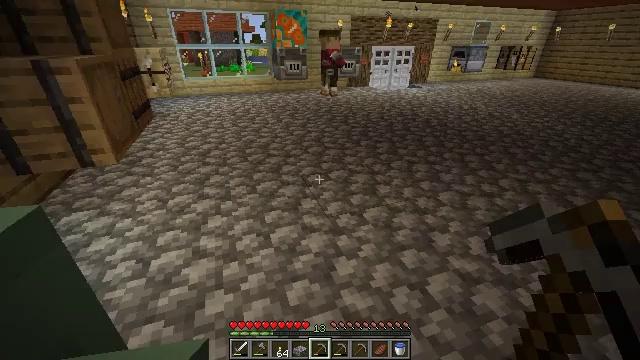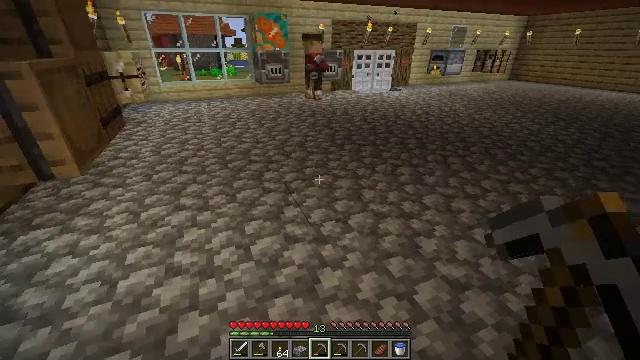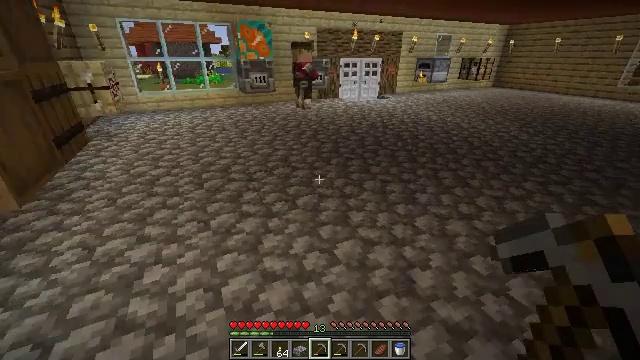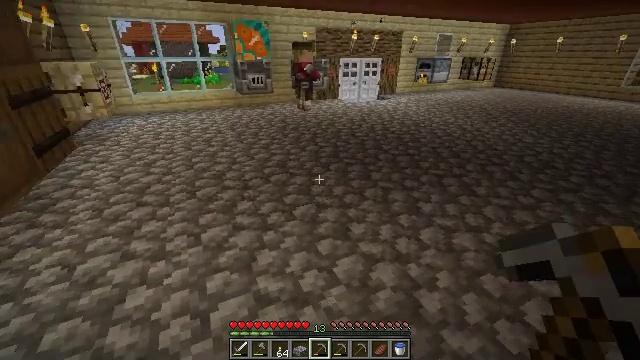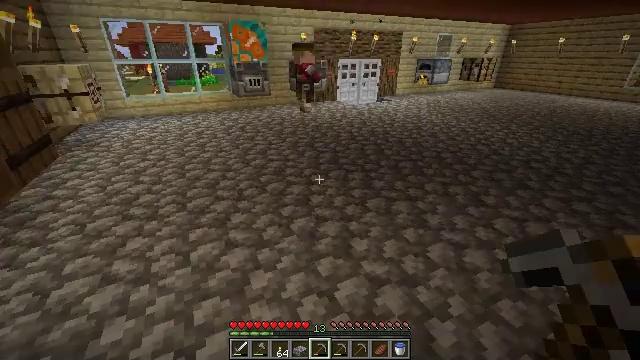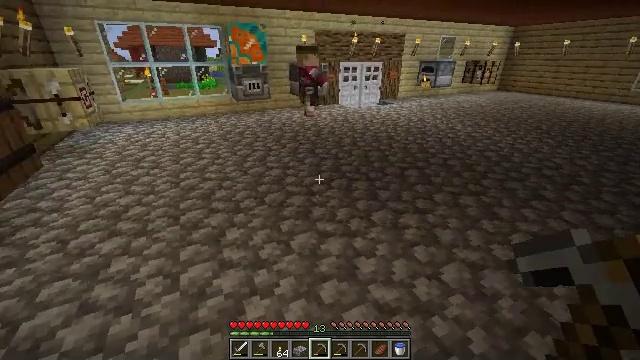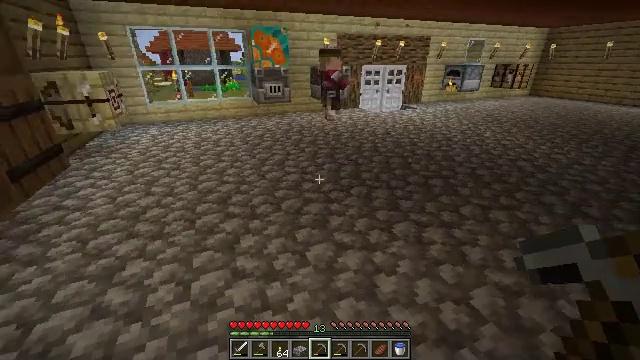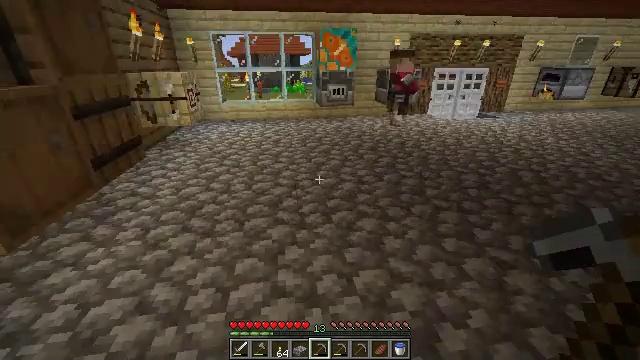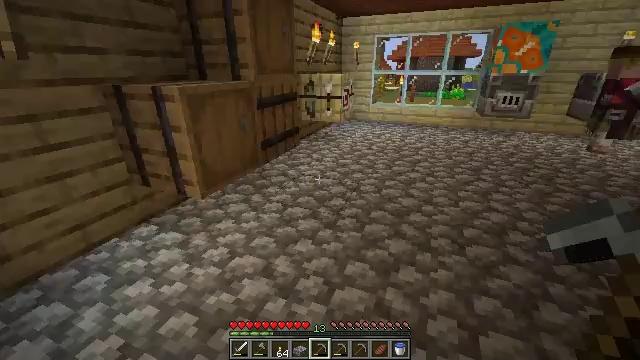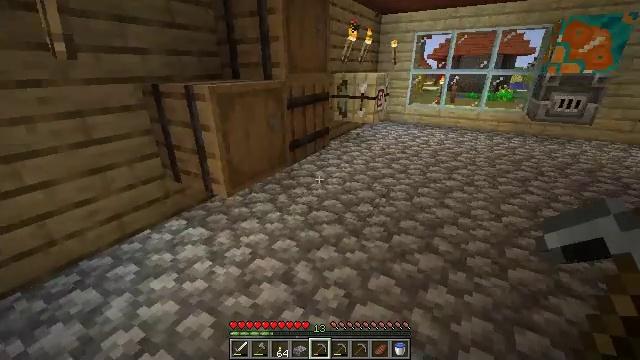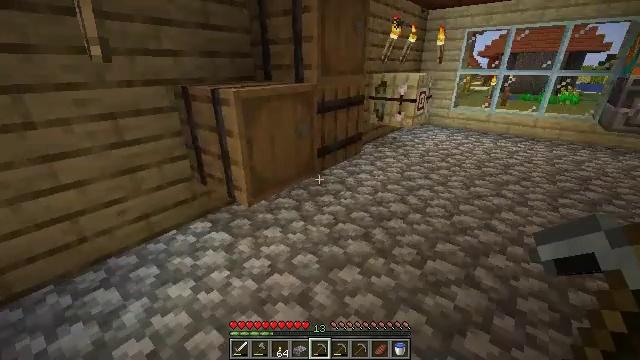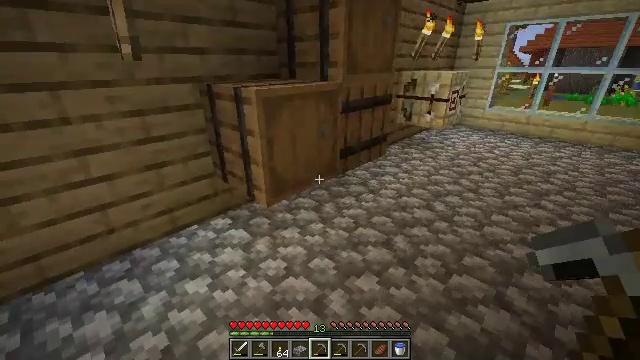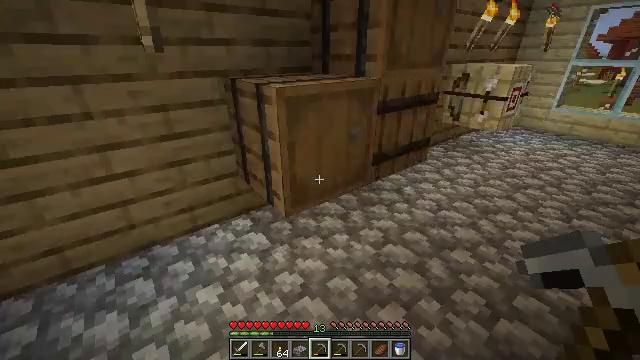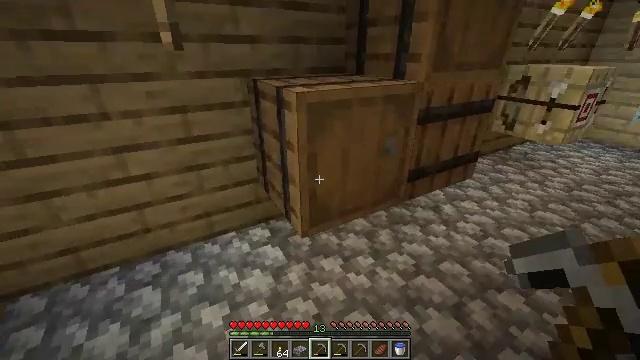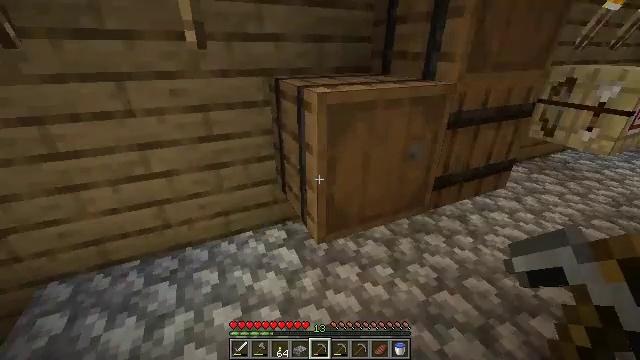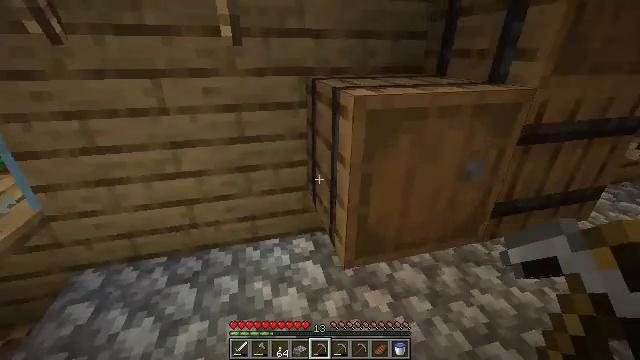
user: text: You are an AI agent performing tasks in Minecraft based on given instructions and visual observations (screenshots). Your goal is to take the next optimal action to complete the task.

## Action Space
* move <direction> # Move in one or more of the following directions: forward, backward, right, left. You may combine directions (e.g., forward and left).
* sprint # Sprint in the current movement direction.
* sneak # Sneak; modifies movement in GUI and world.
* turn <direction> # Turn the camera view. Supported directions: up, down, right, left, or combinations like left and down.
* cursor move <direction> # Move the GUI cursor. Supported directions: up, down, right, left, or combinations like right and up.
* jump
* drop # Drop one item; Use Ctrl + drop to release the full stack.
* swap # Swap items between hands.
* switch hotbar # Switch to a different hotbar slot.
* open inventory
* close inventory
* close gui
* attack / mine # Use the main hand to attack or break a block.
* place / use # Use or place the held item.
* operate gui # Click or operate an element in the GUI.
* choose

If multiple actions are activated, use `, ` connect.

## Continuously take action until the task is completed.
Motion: motion action
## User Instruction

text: Left-click to mine the lectern.
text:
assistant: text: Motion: move forward, turn right
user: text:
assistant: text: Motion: move forward, turn right and up
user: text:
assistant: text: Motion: move forward
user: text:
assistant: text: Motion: move forward
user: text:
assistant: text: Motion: move forward
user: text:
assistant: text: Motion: move forward, turn left
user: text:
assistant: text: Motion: move forward, turn left
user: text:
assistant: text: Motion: move forward, turn left
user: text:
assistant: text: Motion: move forward, turn left
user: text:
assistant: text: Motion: move forward, turn left
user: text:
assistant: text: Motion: move forward, turn left
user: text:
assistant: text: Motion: move forward, turn left and down
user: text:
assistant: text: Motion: move forward, turn left
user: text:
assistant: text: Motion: move forward, turn left
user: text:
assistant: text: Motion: move forward, turn left
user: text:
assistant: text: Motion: move forward, turn left
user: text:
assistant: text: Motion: move forward, turn left
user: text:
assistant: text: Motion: move forward, turn left
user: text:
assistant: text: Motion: move forward, turn left
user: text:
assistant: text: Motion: move forward, turn left
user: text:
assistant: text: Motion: move forward, turn left
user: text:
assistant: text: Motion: move forward, turn left
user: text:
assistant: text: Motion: move forward, turn left
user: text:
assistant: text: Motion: move forward, turn left
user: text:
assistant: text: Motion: turn left
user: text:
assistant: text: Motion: turn left
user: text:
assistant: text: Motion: turn left
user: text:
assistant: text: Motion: turn left
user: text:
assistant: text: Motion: turn left
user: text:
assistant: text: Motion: turn left